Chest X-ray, PA view. Patient: 22 years old, sex M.
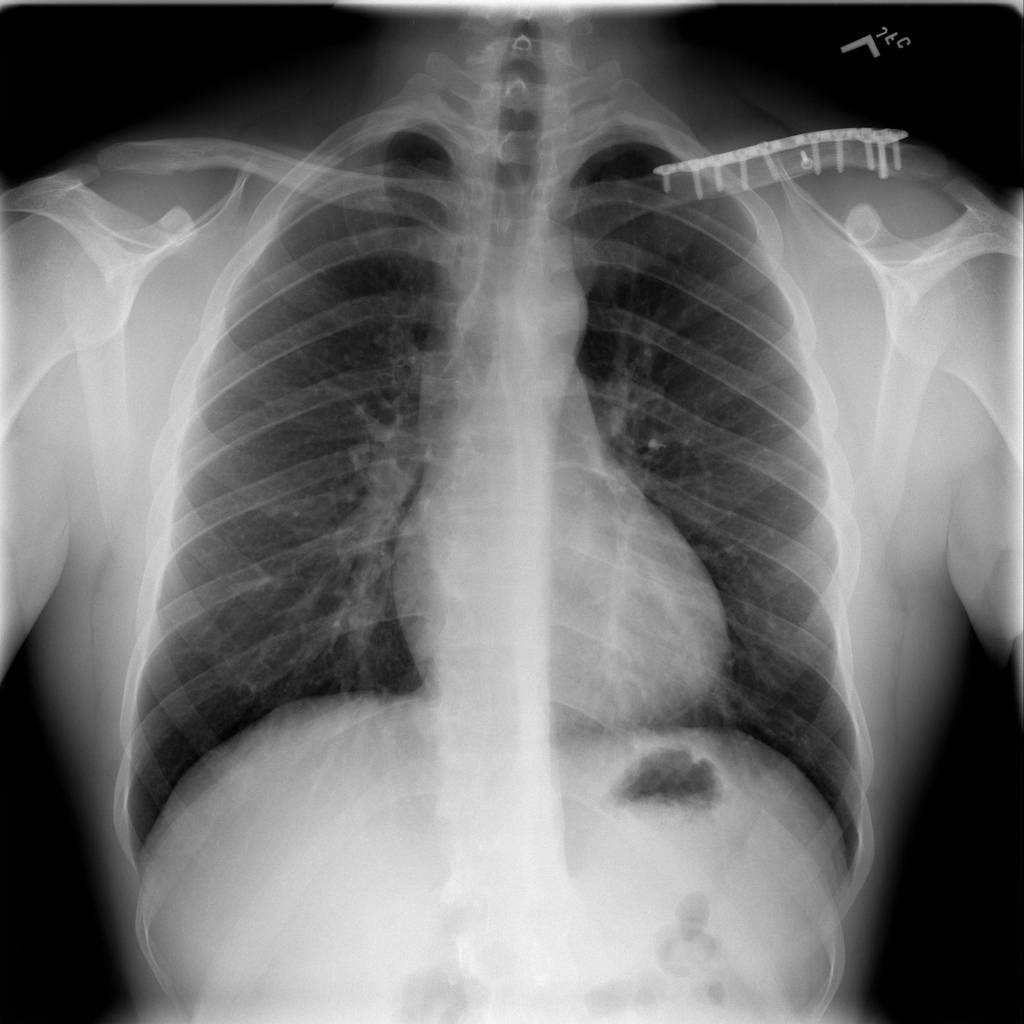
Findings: No Finding